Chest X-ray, PA view. Patient: 47 years old, sex F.
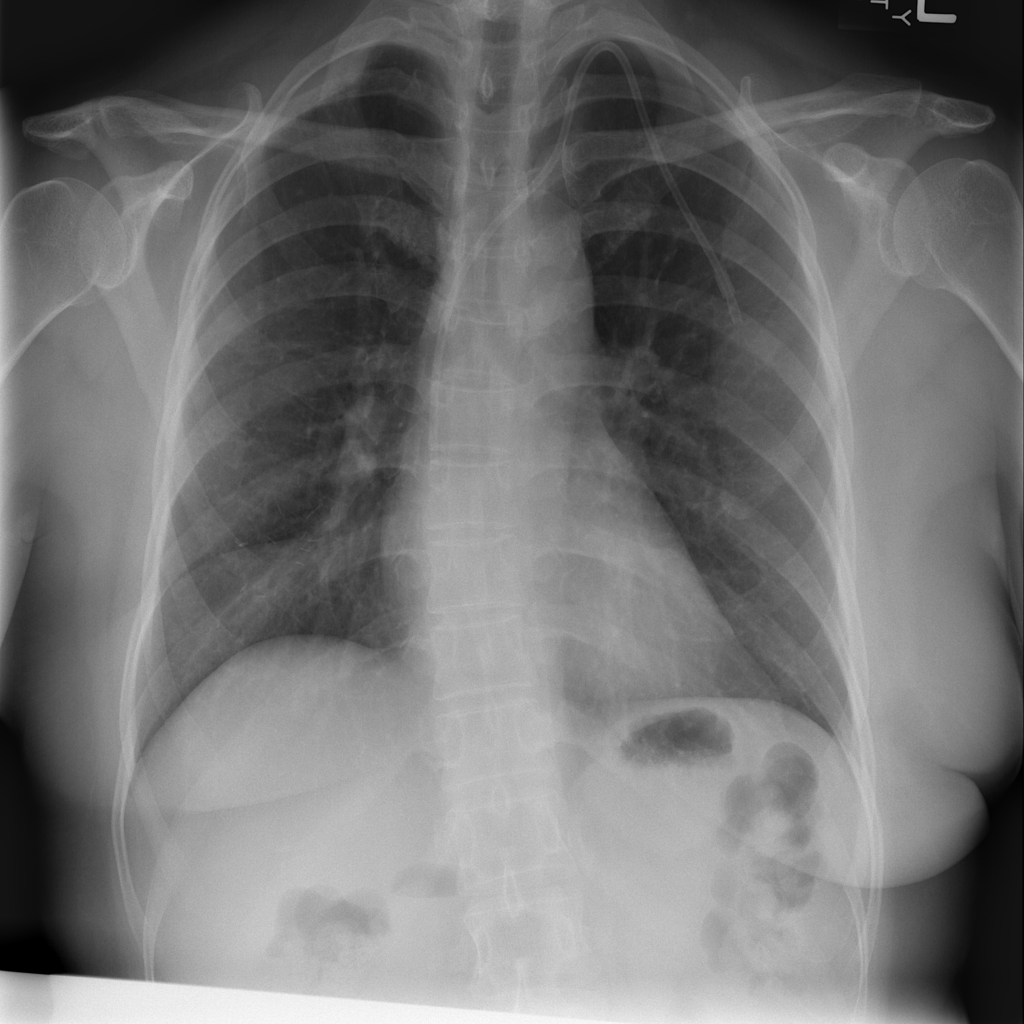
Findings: No Finding